Field crop: tomato
Growth stage: 1
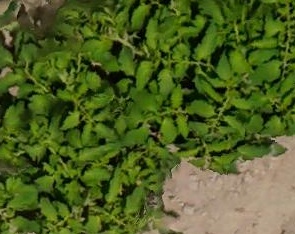
Species: tomato